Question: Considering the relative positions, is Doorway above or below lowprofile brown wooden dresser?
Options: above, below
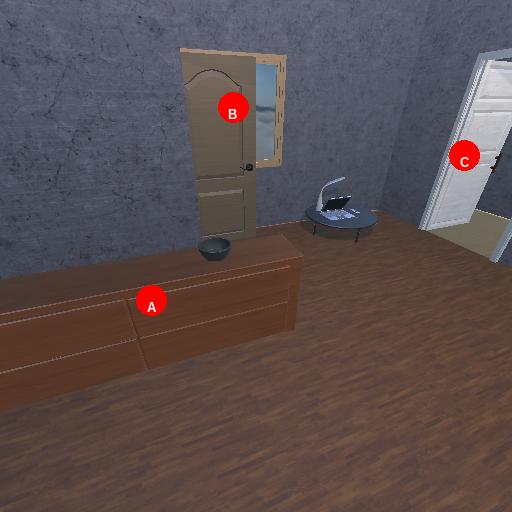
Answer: above